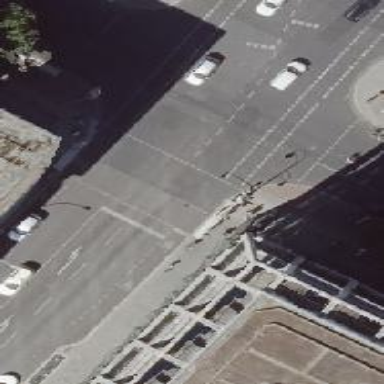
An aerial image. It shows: Tertiary road with asphalt surface and separate sidewalk.